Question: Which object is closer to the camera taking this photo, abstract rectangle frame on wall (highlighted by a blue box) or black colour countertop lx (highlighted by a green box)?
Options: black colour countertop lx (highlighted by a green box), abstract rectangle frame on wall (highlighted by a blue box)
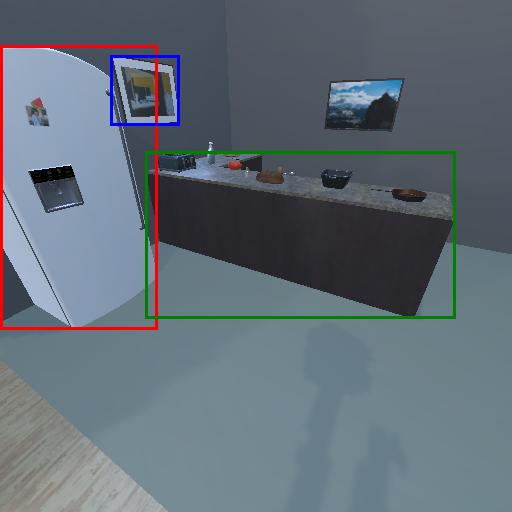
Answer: black colour countertop lx (highlighted by a green box)